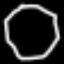
Label: octagon